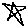
Label: star